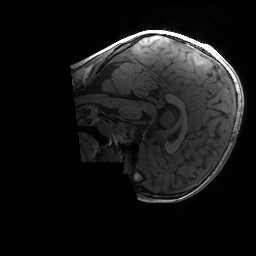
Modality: T1w
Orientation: sagittal
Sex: male
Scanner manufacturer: siemens
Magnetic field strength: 3 T
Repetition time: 1.9 s
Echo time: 0.00243 s